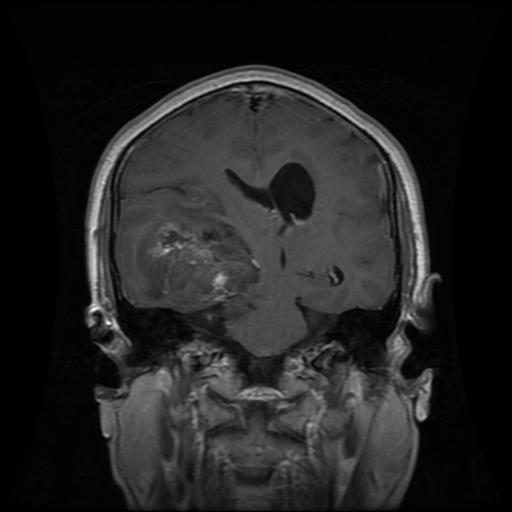
Label: glioma